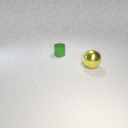
small green metal cylinder behind large yellow metal sphere